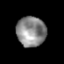
Tissue: prostate
Cell type: Epithelial cells
Senescence score: 0.3185
Nuclear area (px): 867
Mean DAPI intensity: 137.197